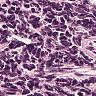
Metastatic tissue present: no